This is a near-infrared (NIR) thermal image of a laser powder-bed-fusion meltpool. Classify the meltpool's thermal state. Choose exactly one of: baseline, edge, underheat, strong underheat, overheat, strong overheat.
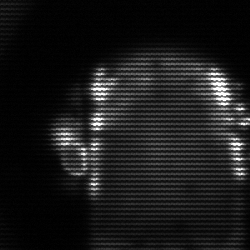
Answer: baseline